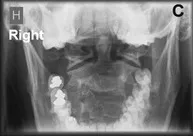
First diagnostic images (x-rays) of the cervical spine. And AP open mouth (APOM) These X-rays were the first diagnostic images of the cervical spine of the 49 year old bicyclist, taken at the chiropractor's office 18 days following her traffic crash. The x-rays reveal an acute kyphotic angle between C6-C7 and a minor spondylolisthesis of C6 (3-4 mm) with suspicion of a fracture dislocation of the C6-C7 facet joints. There is a fracture of the anterior part of the vertebral body of C7 (a). There is reduced height of the articular column on the right side at C6 with suspicion of a fracture (b). There is a splitting fracture of the spinous process of C6 (c).
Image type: radiology (x_ray)